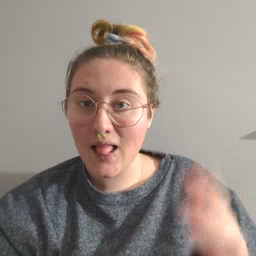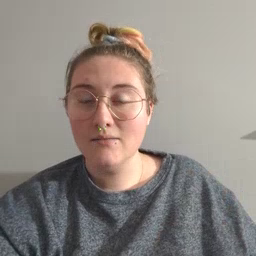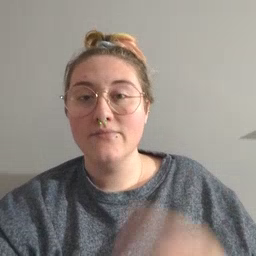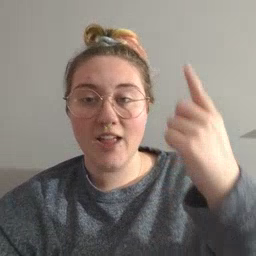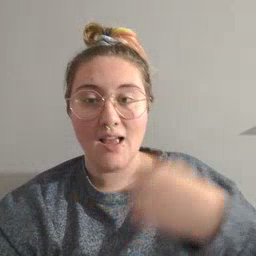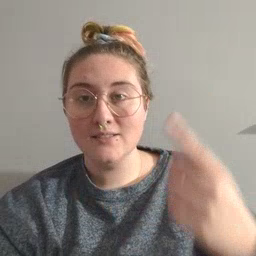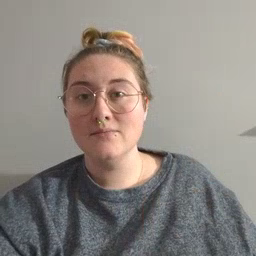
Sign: face